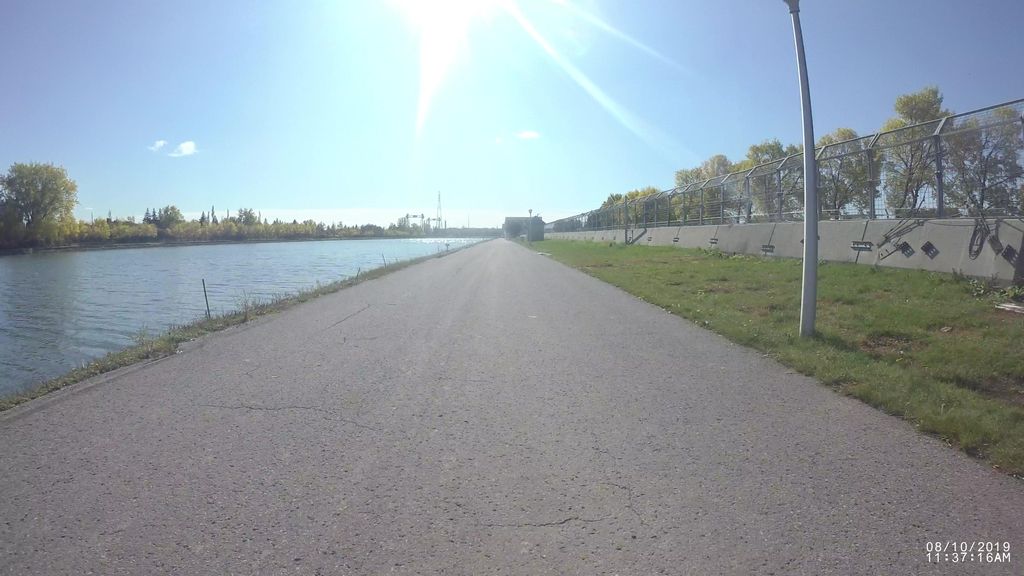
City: montreal